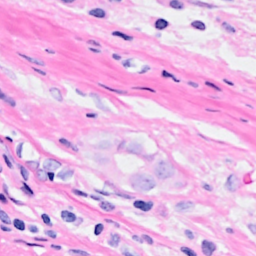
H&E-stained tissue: Breast